Question: Time to update my SDKs... I launched SDK Manager thinking this would be a simple process but I am stumped by numerous options there.

For example, all I want is to be able to build and test against Android 4.0.3 (API 5), but in addition to the 'SDK Platform' I see 'ICS_R1' and 'ICS_R2'. What are these? Do I need them?
Also, why doesn't Android 4.0.4 show up there?
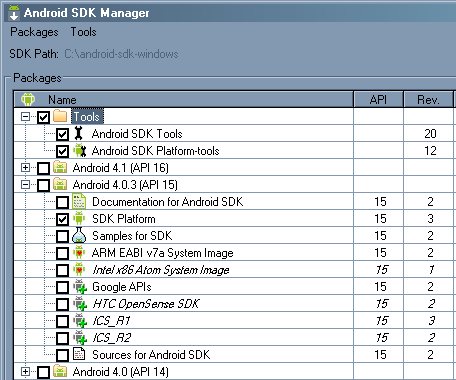
Answer: > I see ICS_R1 and ICS_R2. What are these?
Those are the "Motorola ICS R1/2 SDK Add-on: For handset emulation" packages also available from <URL>
> A Motorola SDK add-on, when added to the Android™️ SDK, allows you to run and debug your applications on an emulated Motorola handset.
---
> Do I need them?
No, unless you want to do something specific to Motorola devices.
> Also, why doesn't Android 4.0.4 show up there?
4.0.4 is AFAIK just a bugfix release for specific devices but not a real standalone version. Devices running 4.0.4 will be compatible to 4.0.3 and use the same API level